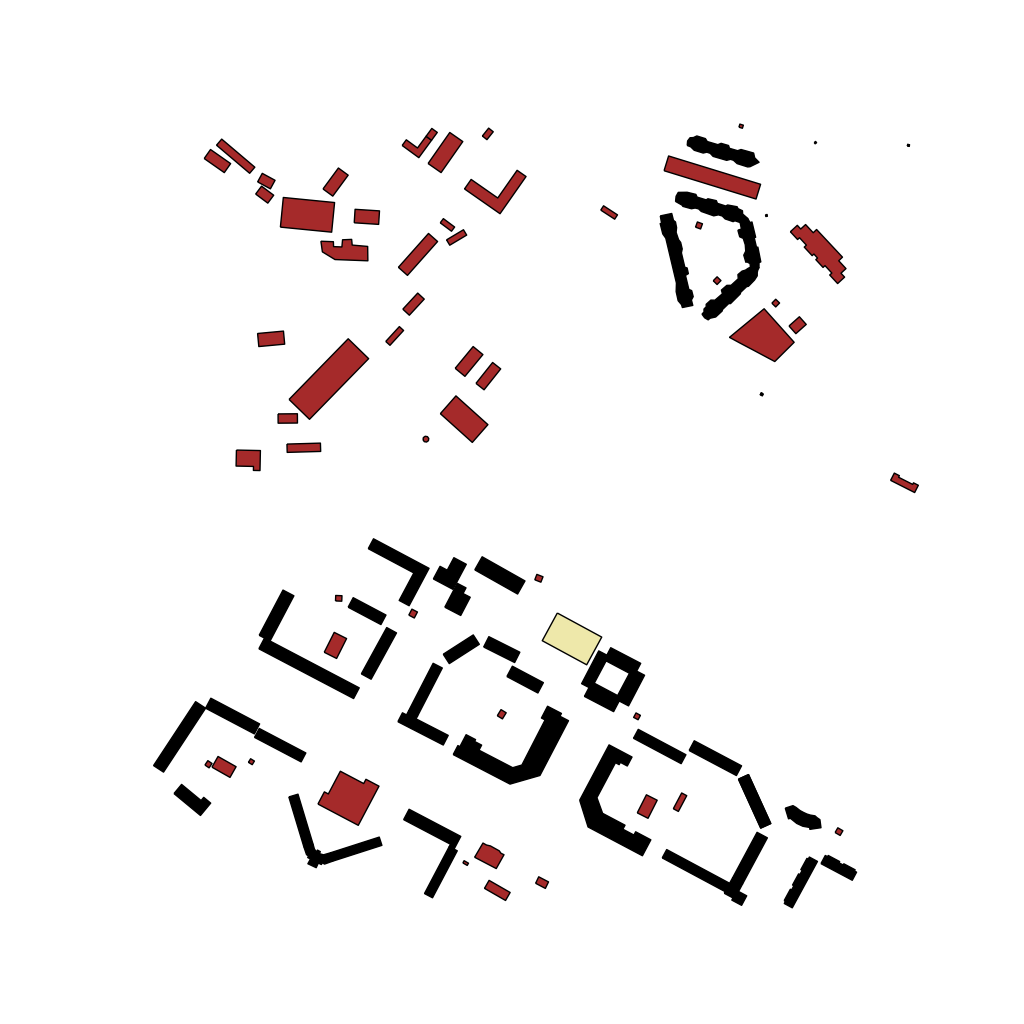
Tags: overhead vector_map, business, industrial, recreation, residential, special, modern, soviet, high_rise, individual_rise, low_rise, density_2, Building, Facility, Ythsport, 1.0 km²